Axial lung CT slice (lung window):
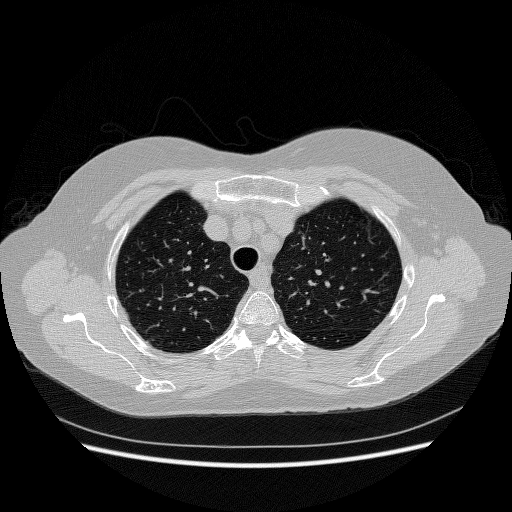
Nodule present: no